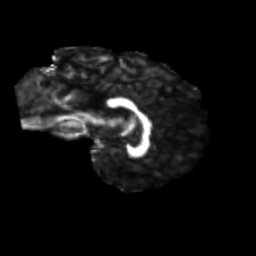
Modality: FA
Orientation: sagittal
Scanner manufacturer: siemens
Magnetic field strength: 3 T
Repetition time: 9.2 s
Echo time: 0.084 s